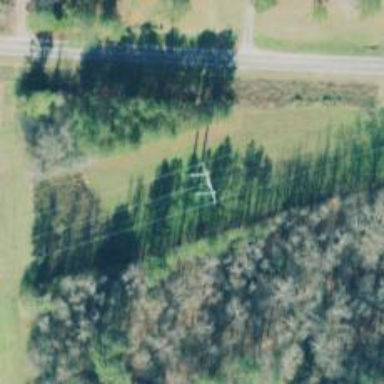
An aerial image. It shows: Power tower.